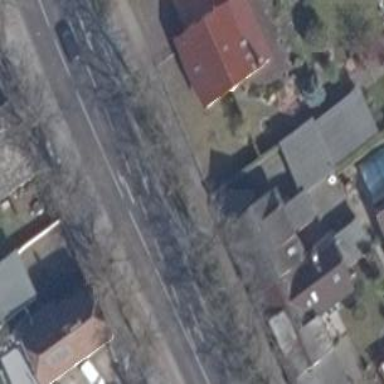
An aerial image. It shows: Public transport stop position.